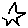
Label: star